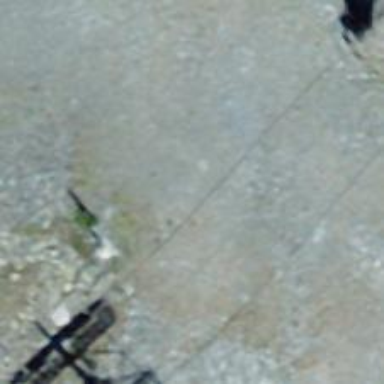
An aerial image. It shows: Chair lift.